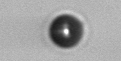
Label: bead